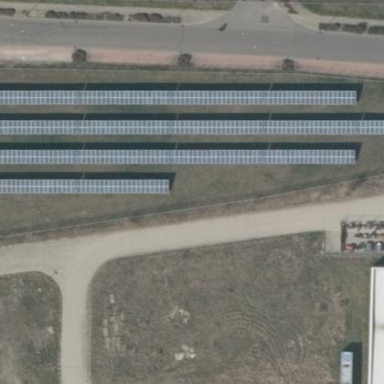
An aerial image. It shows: Solar power generator using photovoltaic panels.